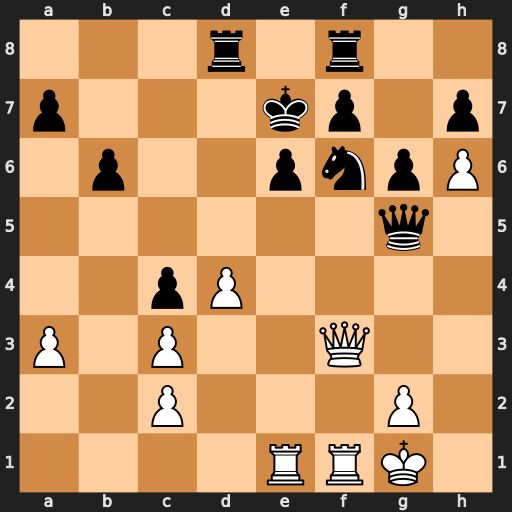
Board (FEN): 3r1r2/p3kp1p/1p2pnpP/6q1/2pP4/P1P2Q2/2P3P1/4RRK1
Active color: w
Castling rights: -
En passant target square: -
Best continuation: Re5 Qh4 g3 Qxh6 Qxf6+